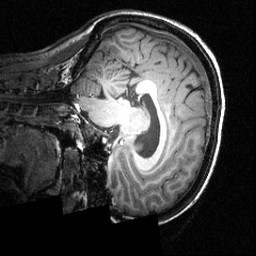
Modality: T1w
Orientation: sagittal
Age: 21
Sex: female
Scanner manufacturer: siemens
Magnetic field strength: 3.951 T
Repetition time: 1.5 s
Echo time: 0.00335 s